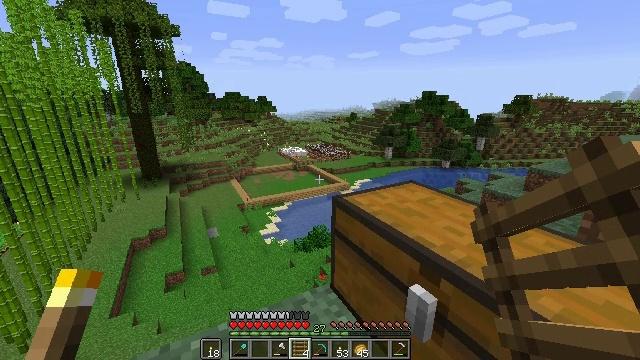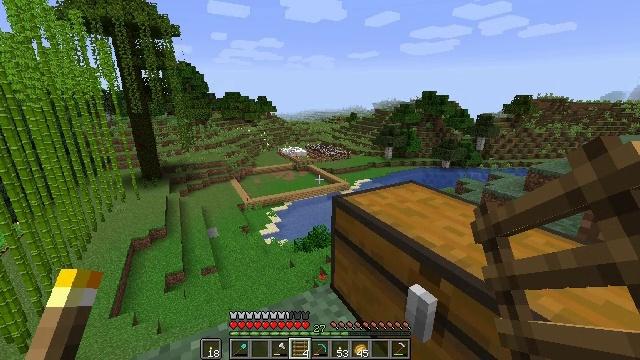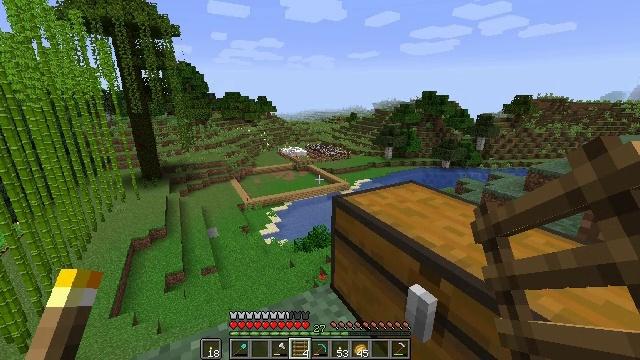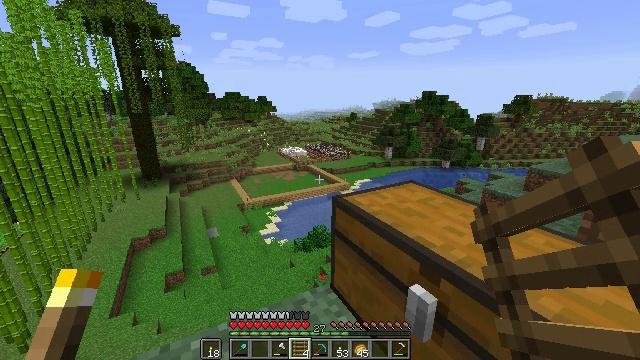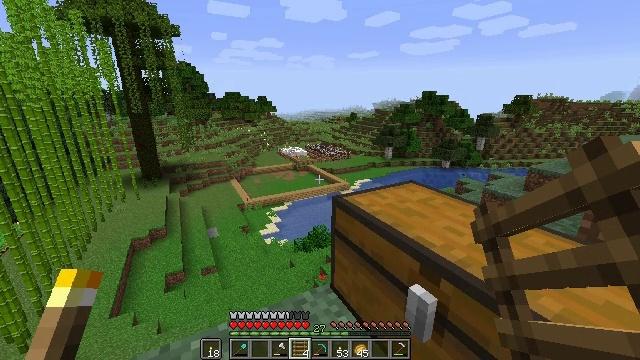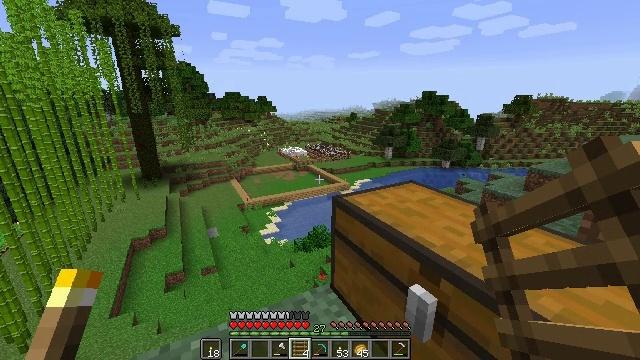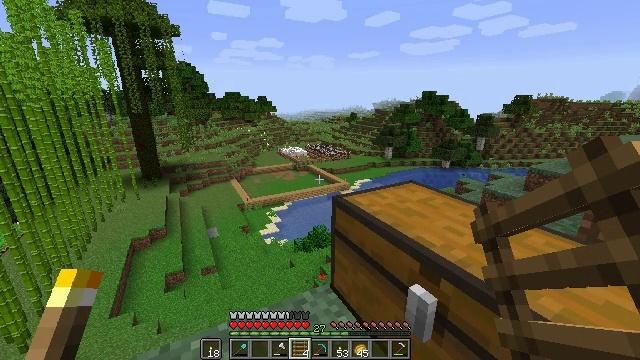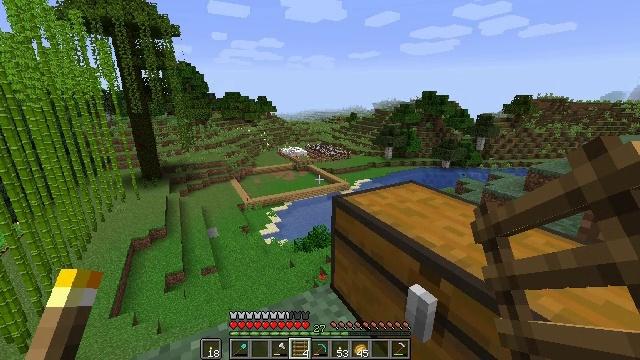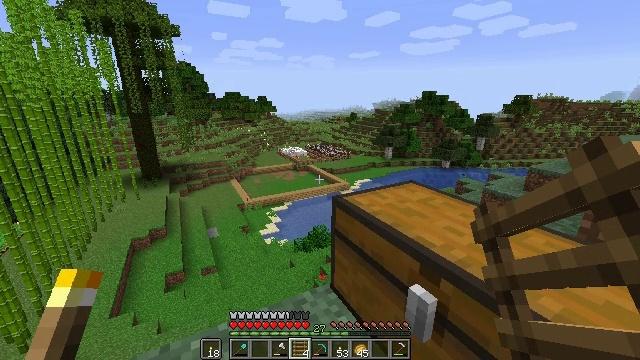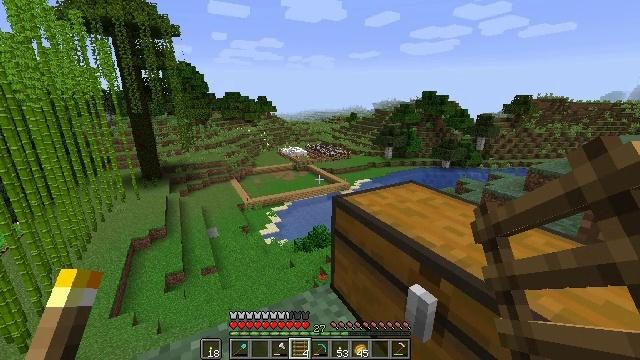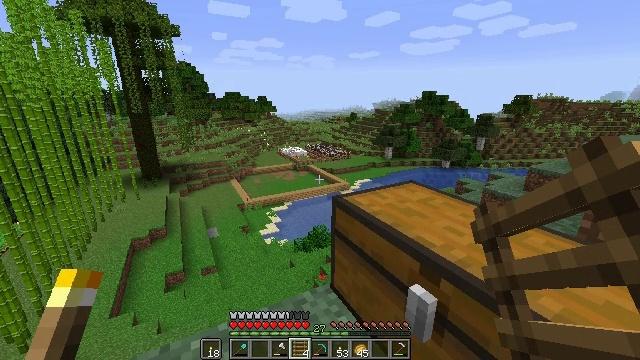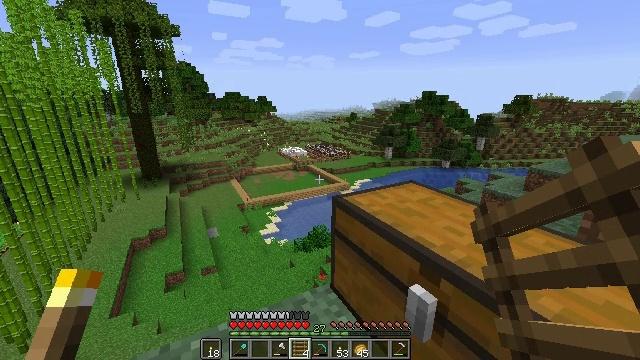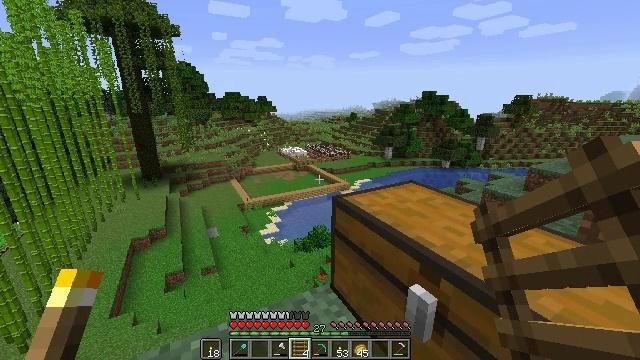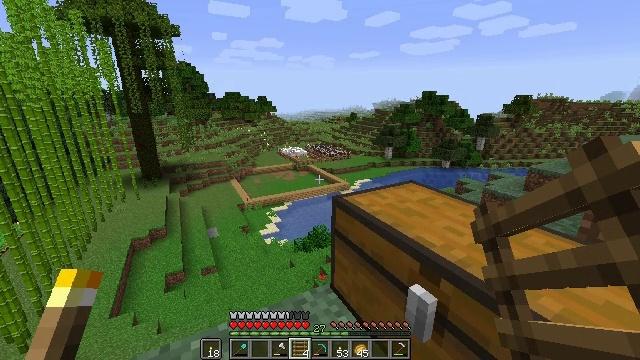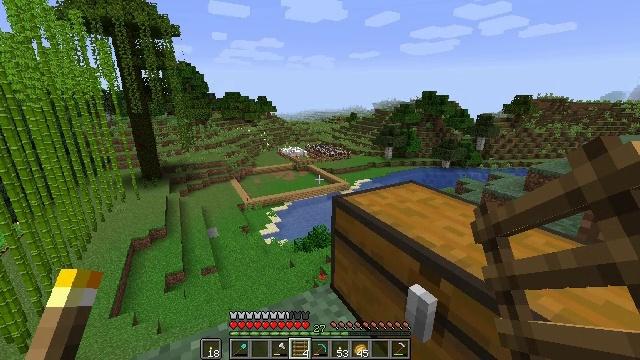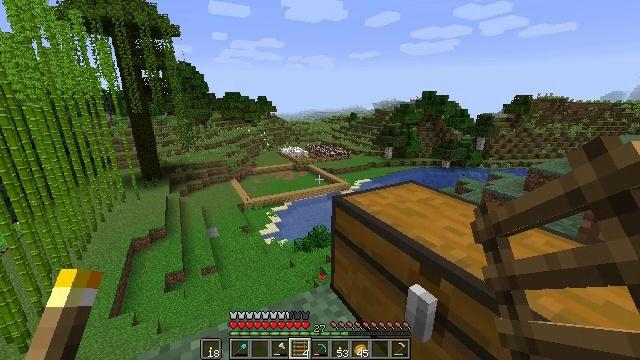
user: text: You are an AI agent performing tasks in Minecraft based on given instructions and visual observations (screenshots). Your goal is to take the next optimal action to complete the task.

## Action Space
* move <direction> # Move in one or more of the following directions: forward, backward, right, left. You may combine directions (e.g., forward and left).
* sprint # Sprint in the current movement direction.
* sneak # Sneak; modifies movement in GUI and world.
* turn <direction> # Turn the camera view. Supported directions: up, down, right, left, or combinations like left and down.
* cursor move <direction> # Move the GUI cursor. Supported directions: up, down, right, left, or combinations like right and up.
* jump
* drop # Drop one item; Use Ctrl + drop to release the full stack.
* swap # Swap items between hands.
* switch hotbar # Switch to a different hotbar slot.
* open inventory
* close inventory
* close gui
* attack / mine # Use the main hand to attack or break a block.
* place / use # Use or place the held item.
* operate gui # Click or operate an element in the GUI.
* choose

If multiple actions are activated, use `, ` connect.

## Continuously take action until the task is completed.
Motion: motion action
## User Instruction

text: Break the ladder to collect it.
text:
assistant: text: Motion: no_op
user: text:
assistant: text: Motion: no_op
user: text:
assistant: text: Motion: no_op
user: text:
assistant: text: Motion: no_op
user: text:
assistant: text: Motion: no_op
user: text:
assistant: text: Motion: no_op
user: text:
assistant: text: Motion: no_op
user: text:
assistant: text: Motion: no_op
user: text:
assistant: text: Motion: no_op
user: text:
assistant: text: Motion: no_op
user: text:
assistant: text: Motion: no_op
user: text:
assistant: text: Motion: no_op
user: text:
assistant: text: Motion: no_op
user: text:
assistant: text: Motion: no_op
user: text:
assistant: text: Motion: no_op
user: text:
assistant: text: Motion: no_op
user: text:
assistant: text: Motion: no_op
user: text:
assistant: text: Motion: no_op
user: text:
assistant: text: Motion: no_op
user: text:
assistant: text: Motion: no_op
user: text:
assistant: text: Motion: no_op
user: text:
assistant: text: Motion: no_op
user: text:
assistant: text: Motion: no_op
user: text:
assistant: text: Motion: no_op
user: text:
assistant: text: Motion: no_op
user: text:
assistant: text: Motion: no_op
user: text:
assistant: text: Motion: no_op
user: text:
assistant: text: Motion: no_op
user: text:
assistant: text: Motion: no_op
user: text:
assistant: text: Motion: no_op